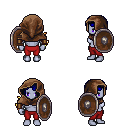
a pixel art fantasy rpg character, female body template, dark elf, purple skin, gold arm armor, red pants, blue pageboy hairstyle, cloth hood, leather bracers, shield, four views (front, back, left, right), 2x2 character sprite sheet, small pixel art, hard edges, no anti-aliasing